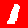
Digit: 1